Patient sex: M
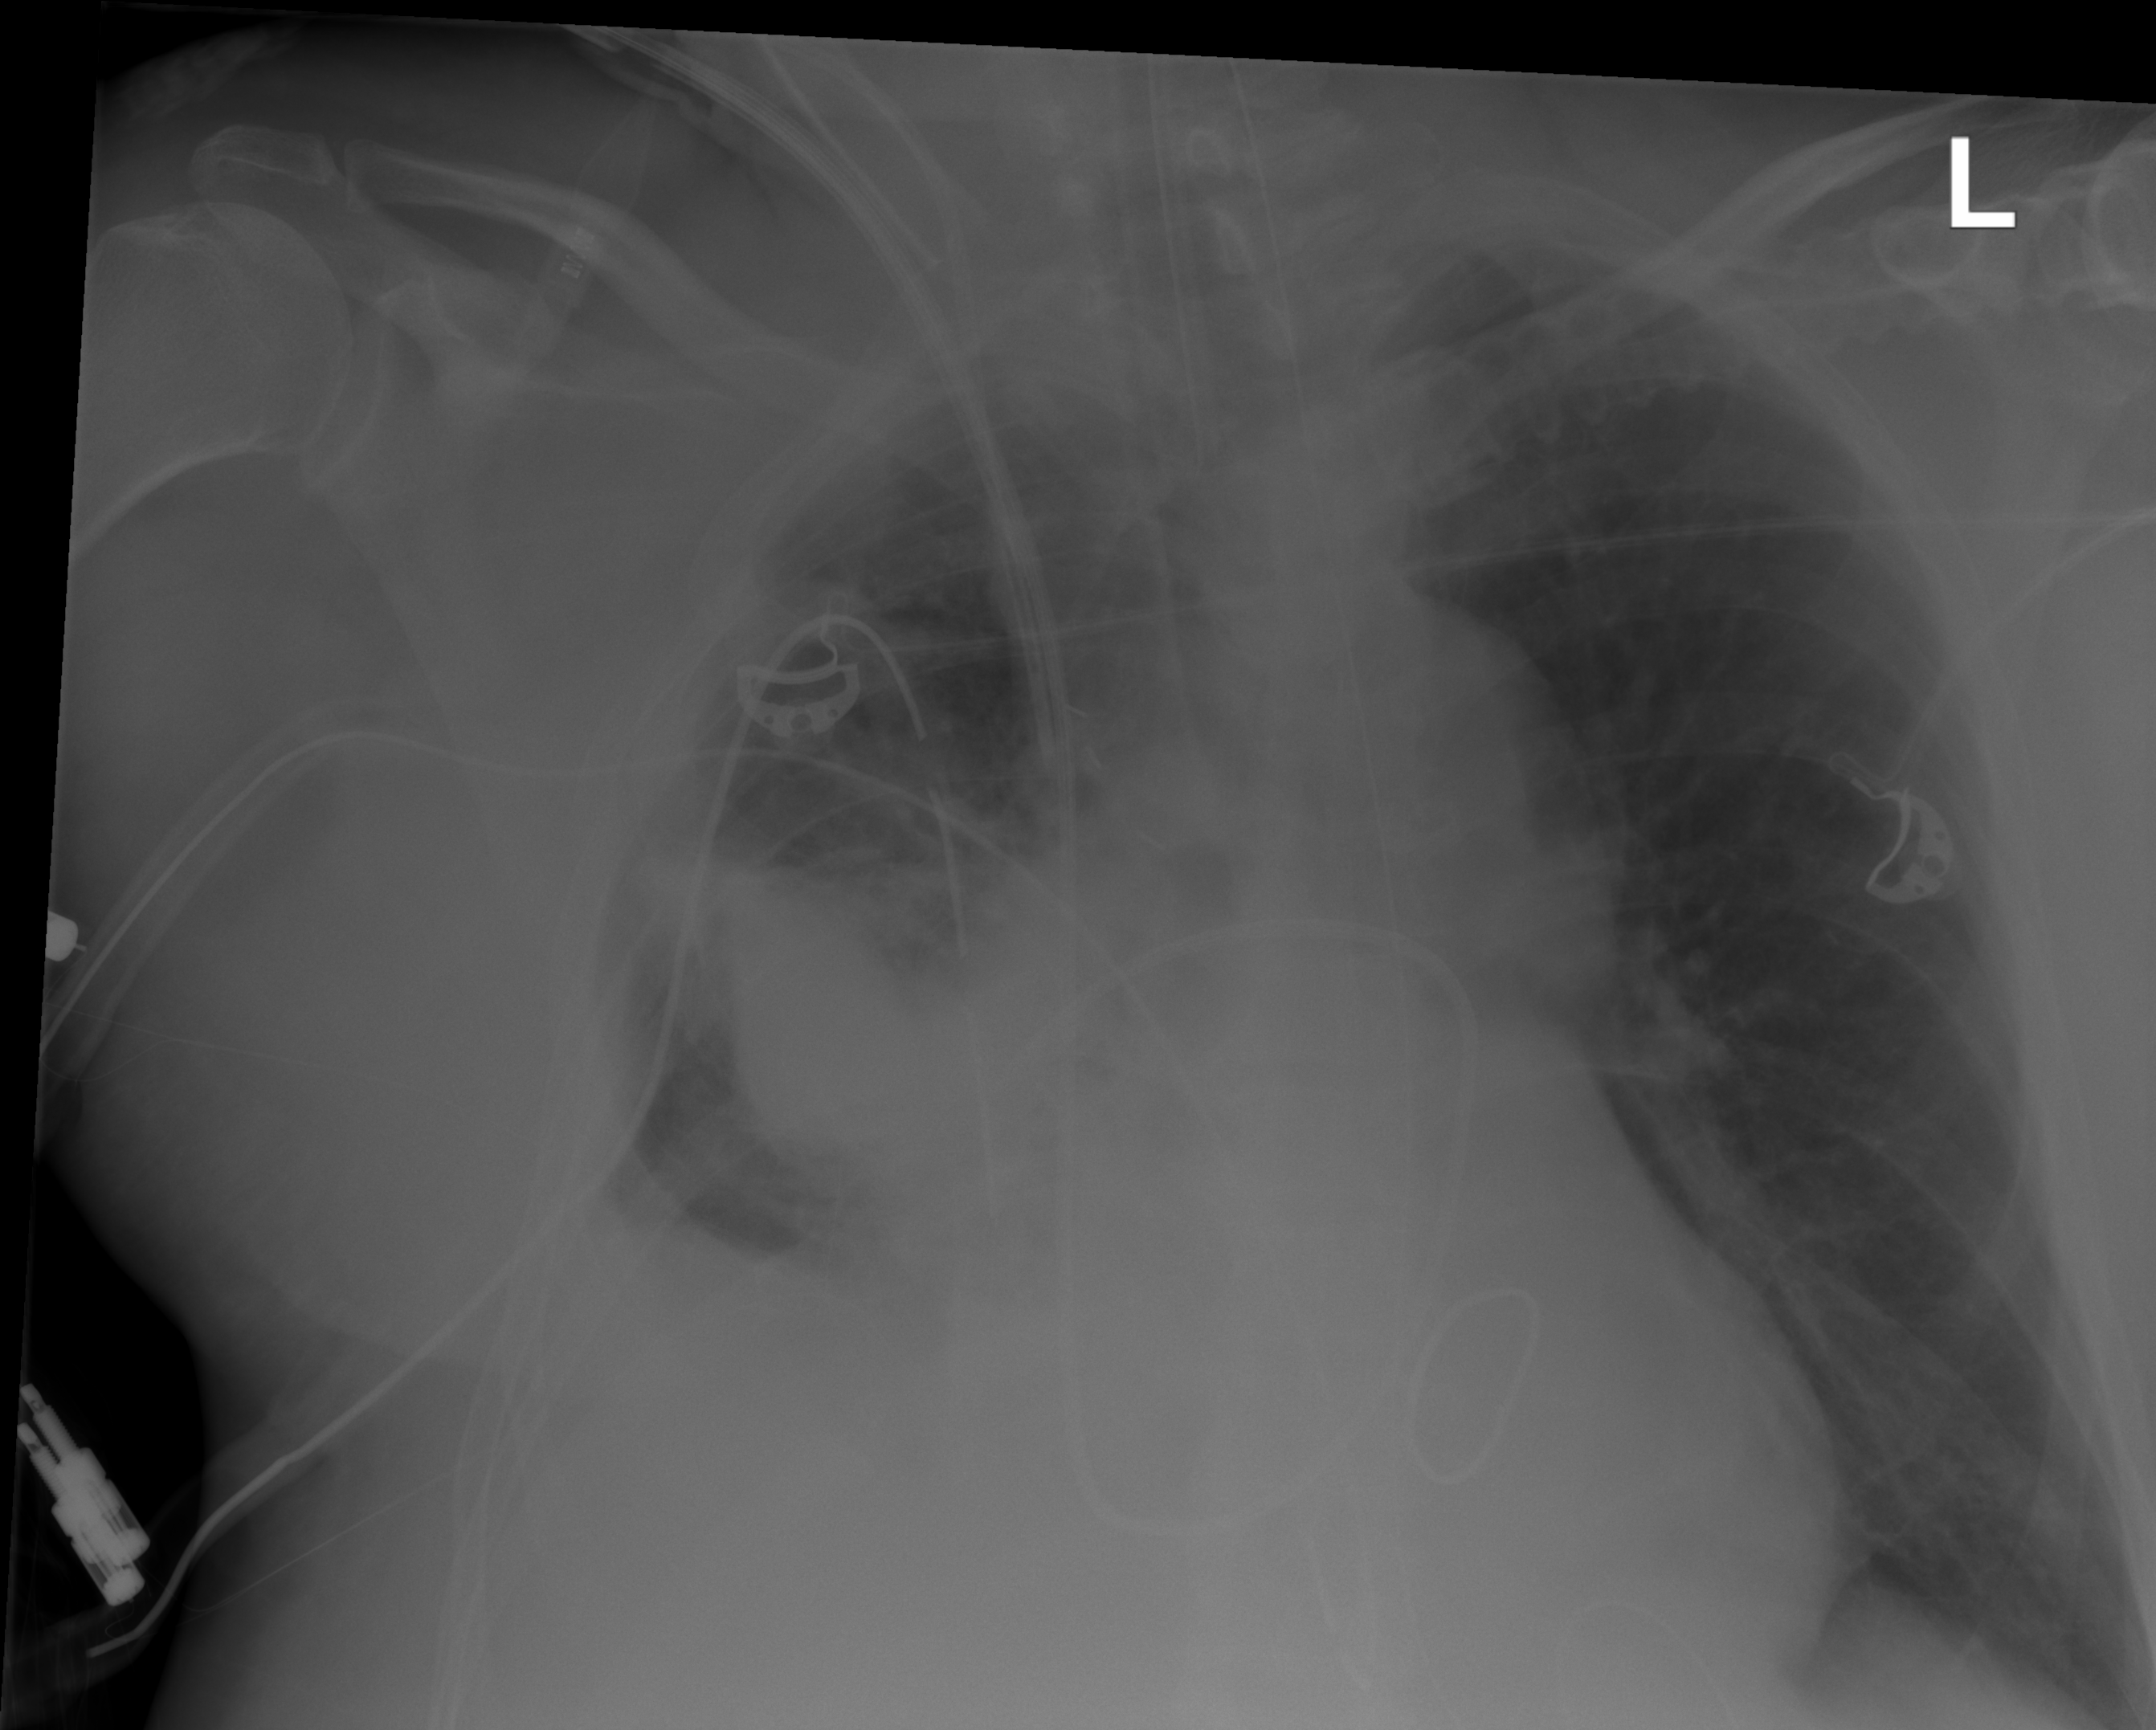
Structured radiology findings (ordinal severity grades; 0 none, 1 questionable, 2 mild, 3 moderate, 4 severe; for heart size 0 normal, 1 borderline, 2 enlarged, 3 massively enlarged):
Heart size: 1
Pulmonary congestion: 0
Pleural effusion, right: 3
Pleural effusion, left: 2
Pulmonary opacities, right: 2
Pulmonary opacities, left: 0
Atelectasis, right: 2
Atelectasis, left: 2